Question: Installing Google Chrome On Backtrack 5r3
but i m getting error
'''
root@bt:~# ls
Desktop google-chrome-stable_current_i386.deb
root@bt:~# dpkg .i google-chrome-stable_current_i386.deb
dpkg: need an action option
Type dpkg --help for help about installing and deinstalling packages [*];
Use 'dselect' or 'aptitude' for user-friendly package management;
Type dpkg -Dhelp for a list of dpkg debug flag values;
Type dpkg --force-help for a list of forcing options;
Type dpkg-deb --help for help about manipulating *.deb files;
Type dpkg --license for copyright license and lack of warranty (GNU GPL) [*].
Options marked [*] produce a lot of output - pipe it through 'less' or 'more' !
root@bt:~# dpkg .i google-chrome-stable_current_i386.deb
dpkg: need an action option
Type dpkg --help for help about installing and deinstalling packages [*];
Use 'dselect' or 'aptitude' for user-friendly package management;
Type dpkg -Dhelp for a list of dpkg debug flag values;
Type dpkg --force-help for a list of forcing options;
Type dpkg-deb --help for help about manipulating *.deb files;
Type dpkg --license for copyright license and lack of warranty (GNU GPL) [*].
Options marked [*] produce a lot of output - pipe it through 'less' or 'more' !
root@bt:~#
'''
'''
root@bt:~# dpkg -i google-chrome-stable_current_i386.deb
(Reading database ... 266492 files and directories currently installed.)
Preparing to replace google-chrome-stable 33.0.1750.152-1 (using google-chrome- stable_current_i386.deb) ...
Unpacking replacement google-chrome-stable ...
dpkg: dependency problems prevent configuration of google-chrome-stable:
google-chrome-stable depends on gconf-service; however:
Package gconf-service is not installed.
google-chrome-stable depends on libasound2 (>= 1.0.23); however:
Version of libasound2 on system is 1.0.22-0ubuntu7.
google-chrome-stable depends on libgconf-2-4 (>= 2.31.1); however:
Package libgconf-2-4 is not installed.
google-chrome-stable depends on libgcrypt11 (>= 1.4.5); however:
Version of libgcrypt11 on system is 1.4.4-5ubuntu2.1.
google-chrome-stable depends on libgdk-pixbuf2.0-0 (>= 2.22.0); however:
Package libgdk-pixbuf2.0-0 is not installed.
google-chrome-stable depends on libgtk2.0-0 (>= 2.24.0); however:
Version of libgtk2.0-0 on system is 2.20.1-0ubuntu2.1.
google-chrome-stable depends on libnspr4 (>= 1.8.0.10); however:
Package libnspr4 is not installed.
google-chrome-stable depends on libnss3 (>= 3.14.3); however:
Package libnss3 is not installed.
google-chrome-stable depends on libstdc++6 (>= 4.6); however:
Version of libstdc++6 on system is 4.4.3-4ubuntu5.1.
google-chrome-stable depends on libx11-6 (>= 2:1.4.99.1); however:
Version of libx11-6 on system is 2:1.3.2-1ubuntu3.
dpkg: error processing google-chrome-stable (--install):
dependency problems - leaving unconfigured
Processing triggers for desktop-file-utils ...
Processing triggers for python-gmenu ...
Rebuilding /usr/share/applications/desktop.en_US.utf8.cache...
Processing triggers for man-db ...
Processing triggers for menu ...
Processing triggers for python-support ...
Errors were encountered while processing:
google-chrome-stable
'''
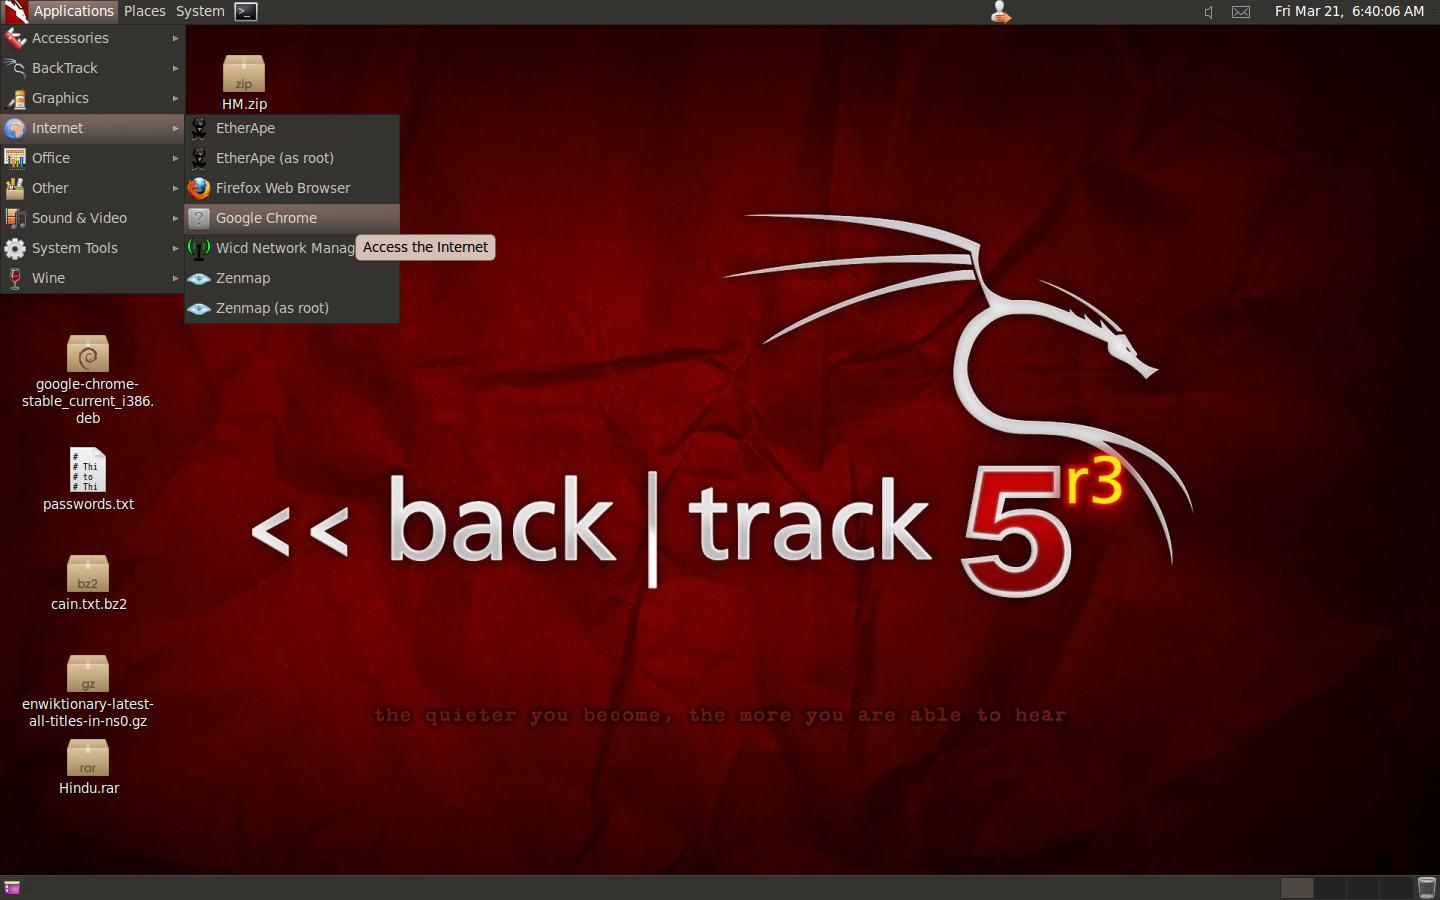
Answer: Use following:
'''
dpkg -i google-chrome-stable_current_i386.deb
'''
Notice the "-" infront of the parameter i.